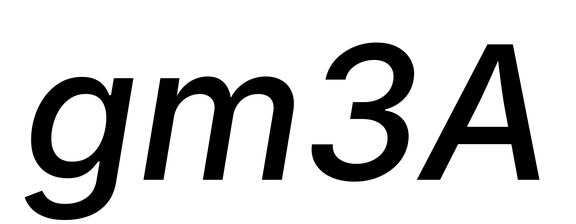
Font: Inter-Italic_Medium_Italic